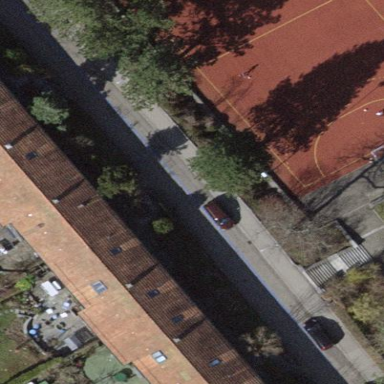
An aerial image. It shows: Parking lane designated for parking.